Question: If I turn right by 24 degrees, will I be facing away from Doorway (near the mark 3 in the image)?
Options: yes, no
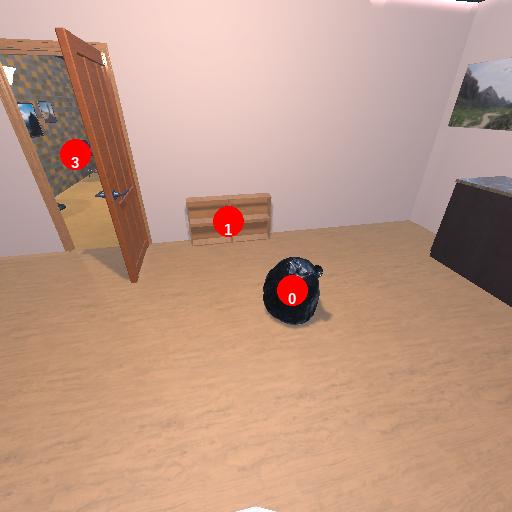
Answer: yes